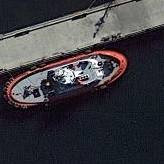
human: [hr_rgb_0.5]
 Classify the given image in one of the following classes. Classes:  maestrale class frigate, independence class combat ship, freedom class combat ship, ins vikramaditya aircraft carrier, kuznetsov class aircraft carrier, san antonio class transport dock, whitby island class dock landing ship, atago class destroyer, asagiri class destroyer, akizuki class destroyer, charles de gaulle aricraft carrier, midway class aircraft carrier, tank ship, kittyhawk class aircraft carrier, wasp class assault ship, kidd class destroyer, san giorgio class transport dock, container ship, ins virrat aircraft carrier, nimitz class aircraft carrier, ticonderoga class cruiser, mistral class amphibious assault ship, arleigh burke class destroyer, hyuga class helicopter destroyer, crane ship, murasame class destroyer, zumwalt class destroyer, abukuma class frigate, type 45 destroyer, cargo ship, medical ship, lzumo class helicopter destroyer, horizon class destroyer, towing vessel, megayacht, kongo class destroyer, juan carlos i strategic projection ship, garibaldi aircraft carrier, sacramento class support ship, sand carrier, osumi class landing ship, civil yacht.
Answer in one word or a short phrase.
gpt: Towing vessel